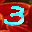
Label: 3